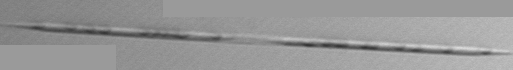
Label: Rhizosolenia